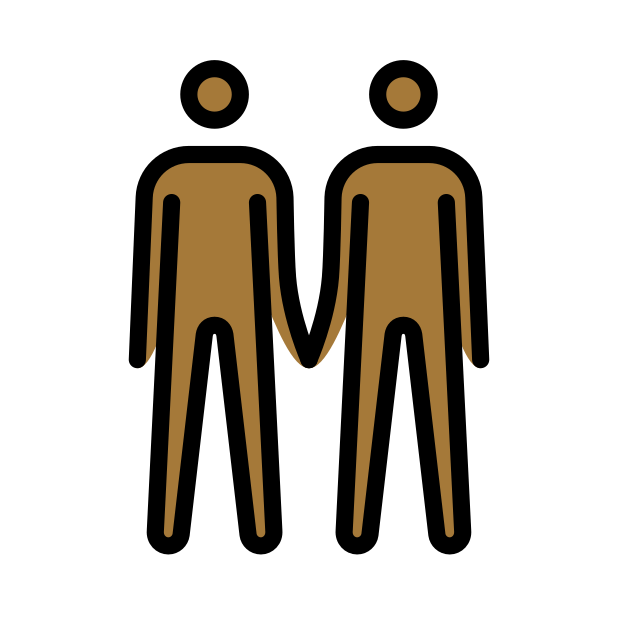
men holding hands: medium-dark skin tone